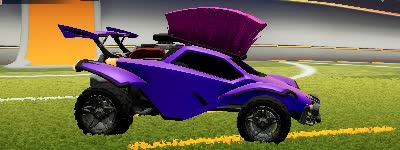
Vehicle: octane